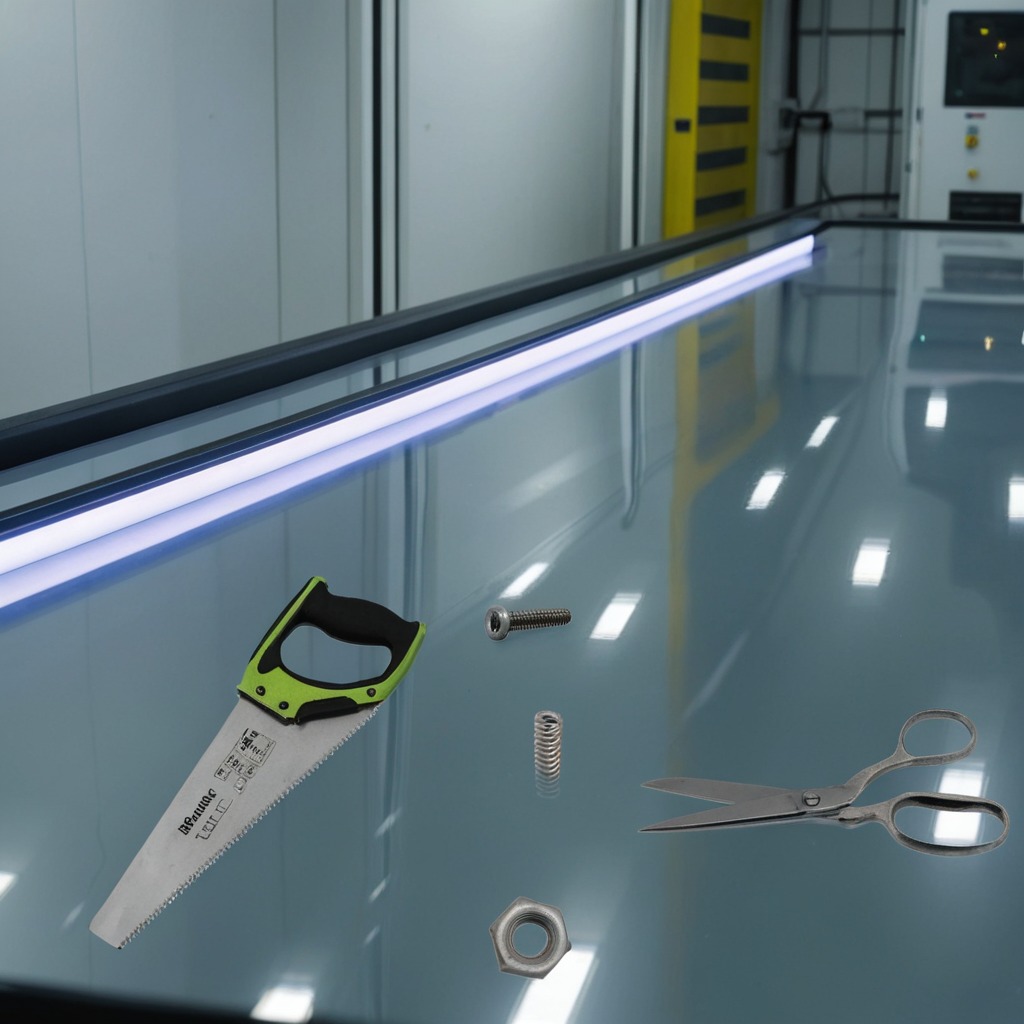
A metal machine screw, a coiled metal spring, a handheld metal saw, a metal nut, and a pair of scissors are lying on a high-gloss table in a ship maintenance bay industrial lighting.